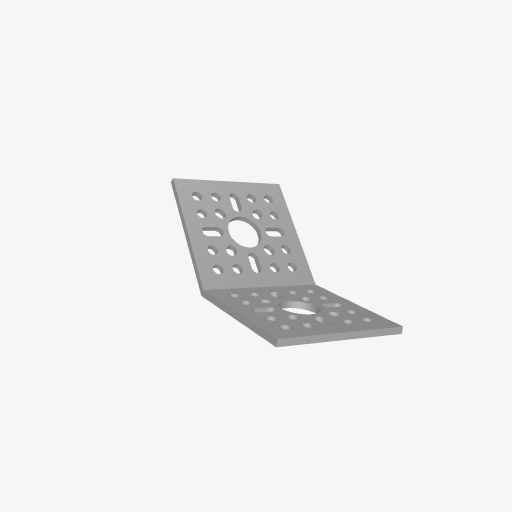
Part: AnglePatternBracket1-1